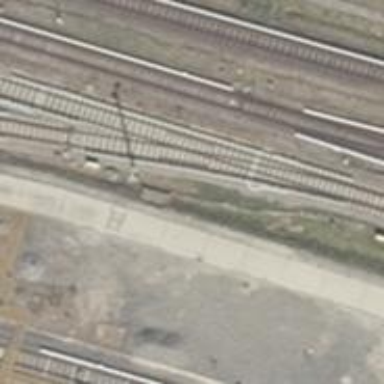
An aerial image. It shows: Electrified rail in service yard.